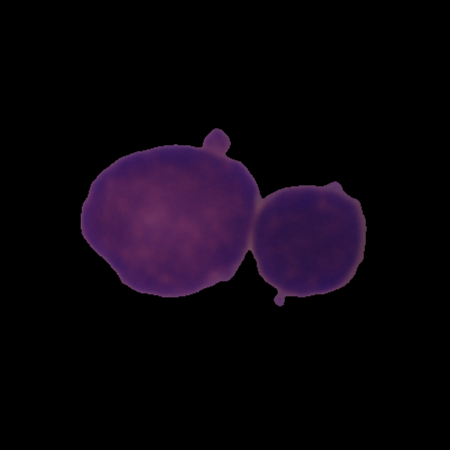
Label: healthy